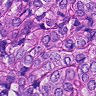
Metastatic tissue present: yes